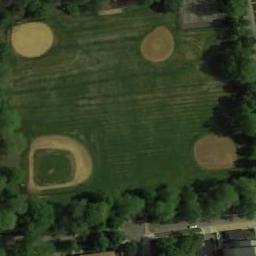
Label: baseball_diamond